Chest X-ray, PA view. Patient: 59 years old, sex M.
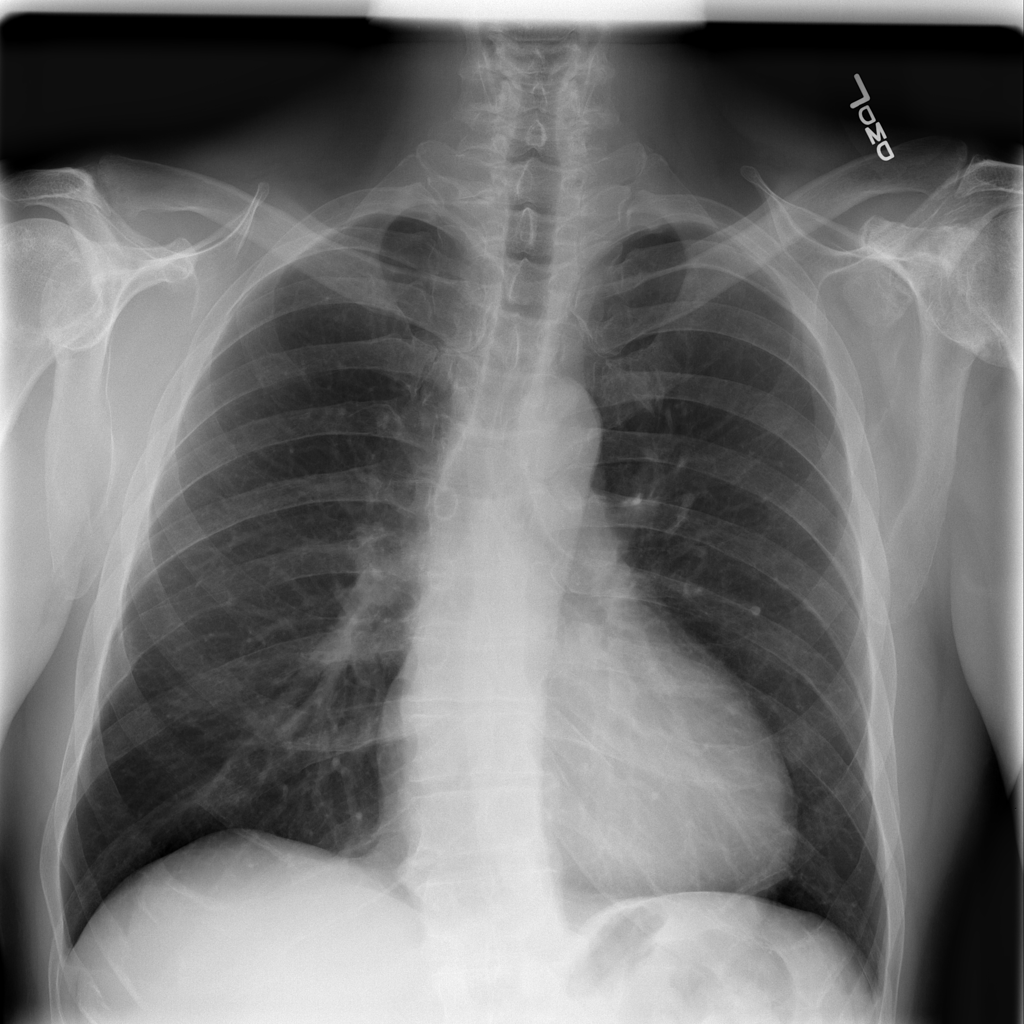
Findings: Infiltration